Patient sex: M
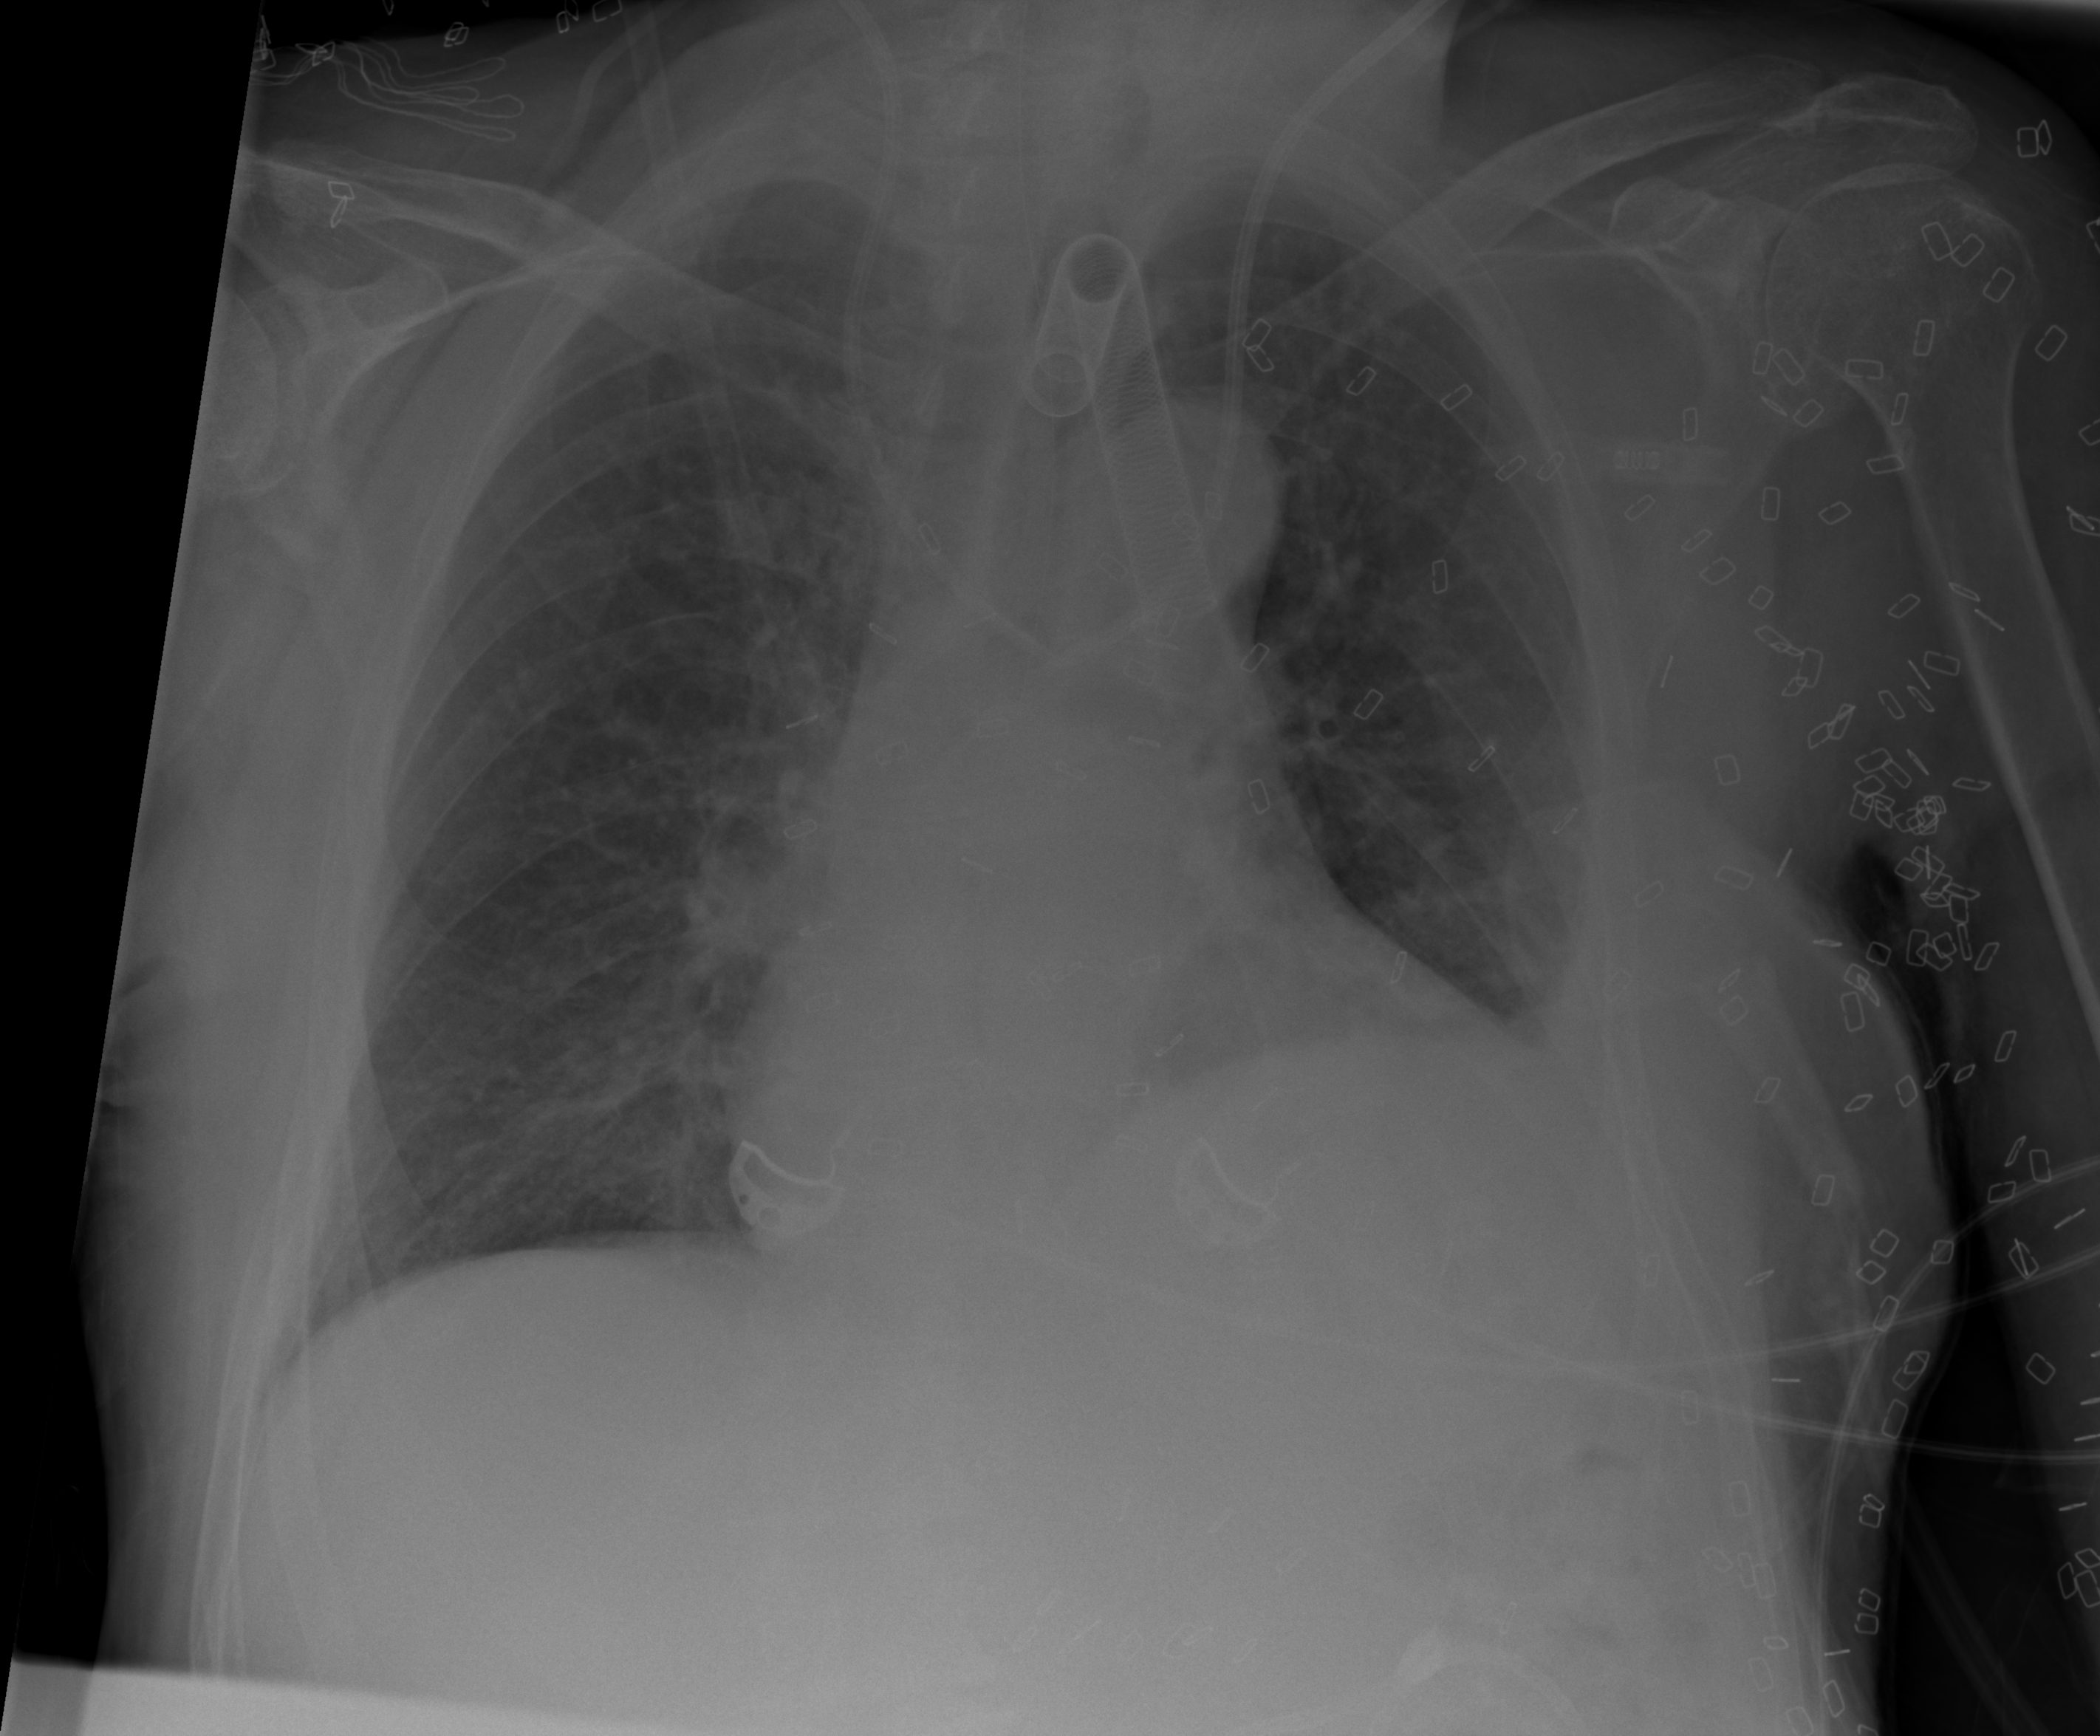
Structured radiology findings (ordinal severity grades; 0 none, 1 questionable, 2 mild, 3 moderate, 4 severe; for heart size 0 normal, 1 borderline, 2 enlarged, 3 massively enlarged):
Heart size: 0
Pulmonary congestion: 2
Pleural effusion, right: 0
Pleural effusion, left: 2
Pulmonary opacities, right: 1
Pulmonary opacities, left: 1
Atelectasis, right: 2
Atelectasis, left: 2